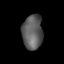
Tissue: lung
Cell type: Smooth muscle cells
Senescence score: 0.6794
Nuclear area (px): 694
Mean DAPI intensity: 92.11